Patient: sex M, age 61
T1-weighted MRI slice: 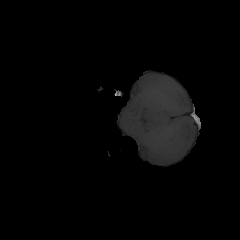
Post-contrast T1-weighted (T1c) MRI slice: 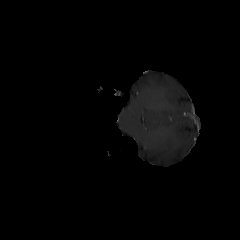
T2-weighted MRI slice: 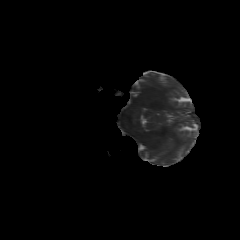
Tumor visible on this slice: no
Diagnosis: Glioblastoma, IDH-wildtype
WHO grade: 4